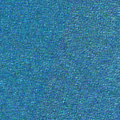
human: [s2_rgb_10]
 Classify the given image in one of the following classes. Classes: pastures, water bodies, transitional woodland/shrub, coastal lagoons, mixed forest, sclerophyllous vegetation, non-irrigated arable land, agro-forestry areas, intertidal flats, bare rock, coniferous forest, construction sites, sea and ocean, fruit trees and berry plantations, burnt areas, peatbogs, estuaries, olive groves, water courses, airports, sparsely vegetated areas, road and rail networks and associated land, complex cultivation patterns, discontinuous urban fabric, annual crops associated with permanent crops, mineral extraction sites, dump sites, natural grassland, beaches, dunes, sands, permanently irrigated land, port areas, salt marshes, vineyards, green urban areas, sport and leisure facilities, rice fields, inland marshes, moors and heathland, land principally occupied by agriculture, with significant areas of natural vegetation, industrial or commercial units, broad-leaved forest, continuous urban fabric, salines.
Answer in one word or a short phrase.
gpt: sea and ocean